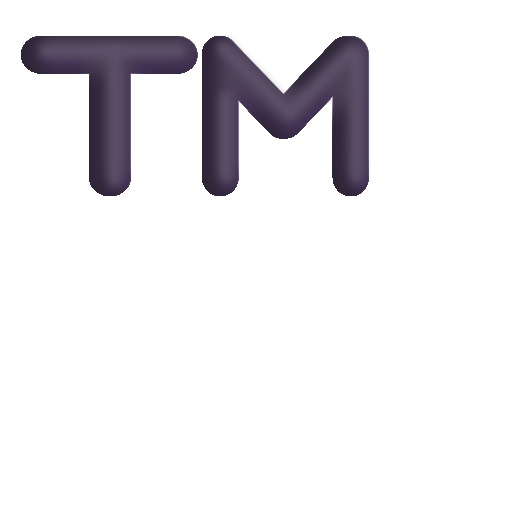
trade mark color